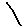
Label: line